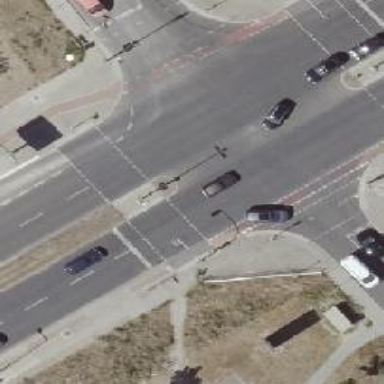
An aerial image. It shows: Crossing with traffic signals and pedestrian island.